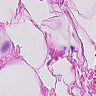
Metastatic tissue present: no